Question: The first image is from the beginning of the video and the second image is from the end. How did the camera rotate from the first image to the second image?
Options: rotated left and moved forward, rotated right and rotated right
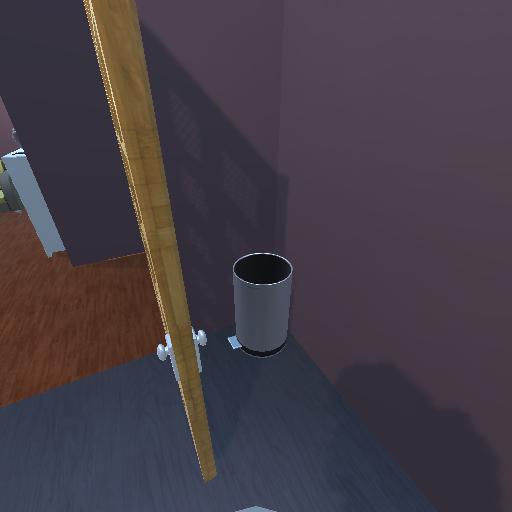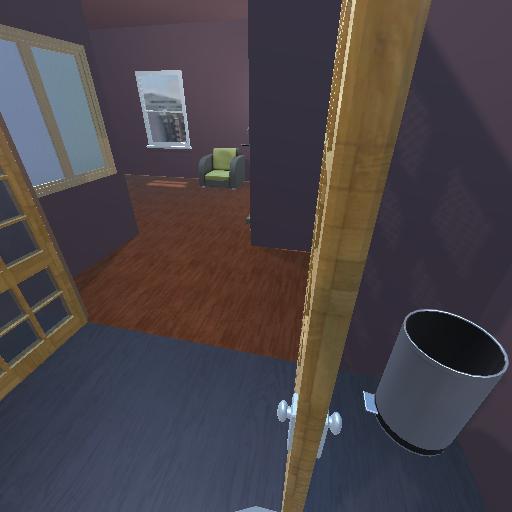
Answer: rotated left and moved forward